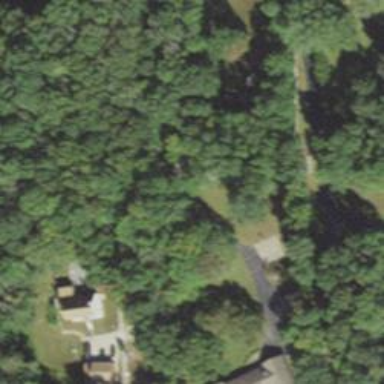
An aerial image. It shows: Residential driveway.